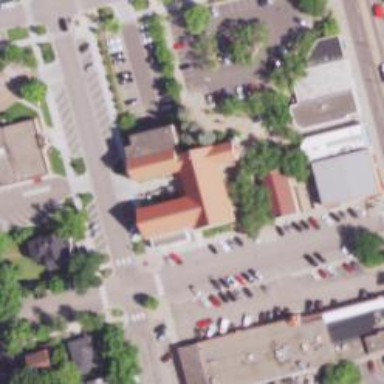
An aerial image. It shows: Town hall building.